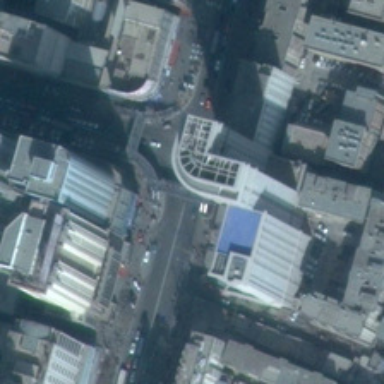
Many buildings are in a commercial area .